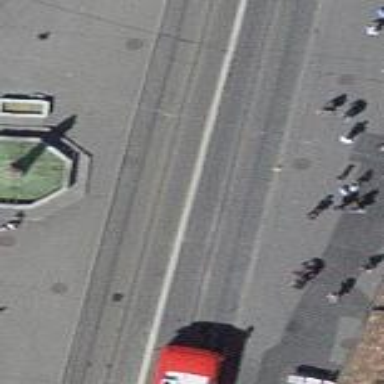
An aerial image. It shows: Asphalt platform for public transport.